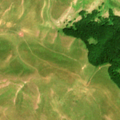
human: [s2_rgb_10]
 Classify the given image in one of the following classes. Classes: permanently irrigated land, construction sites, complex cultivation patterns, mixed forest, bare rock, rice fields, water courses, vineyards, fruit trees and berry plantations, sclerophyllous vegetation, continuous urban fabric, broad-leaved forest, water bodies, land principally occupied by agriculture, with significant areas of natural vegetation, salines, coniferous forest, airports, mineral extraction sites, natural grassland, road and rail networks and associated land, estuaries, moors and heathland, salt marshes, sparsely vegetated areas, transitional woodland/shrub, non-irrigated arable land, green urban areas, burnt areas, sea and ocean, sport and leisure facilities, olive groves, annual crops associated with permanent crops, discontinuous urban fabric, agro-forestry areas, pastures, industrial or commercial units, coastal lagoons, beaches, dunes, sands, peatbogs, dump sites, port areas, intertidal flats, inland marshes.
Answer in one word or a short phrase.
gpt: broad-leaved forest, natural grassland